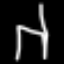
Label: chair